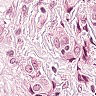
Metastatic tissue present: yes